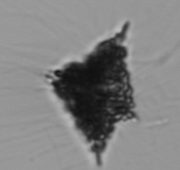
Label: Dictyocha